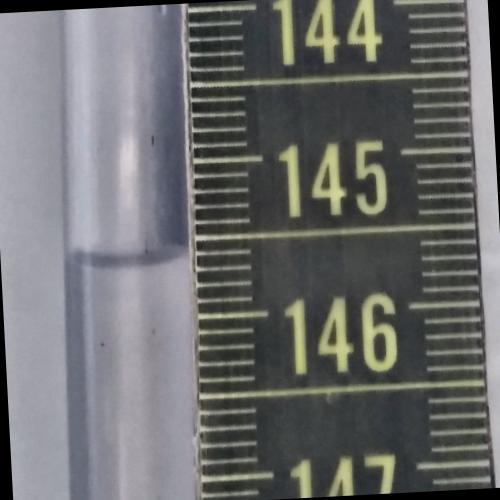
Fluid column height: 145.6 cm